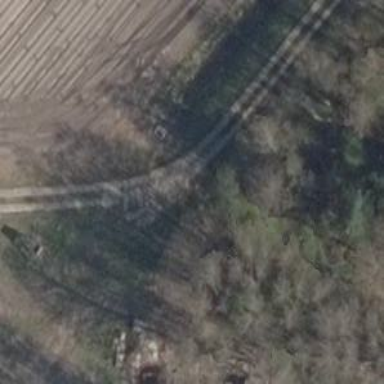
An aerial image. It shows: Concrete track with grade 2 tracktype.